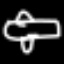
Label: airplane